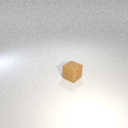
small brown rubber cube